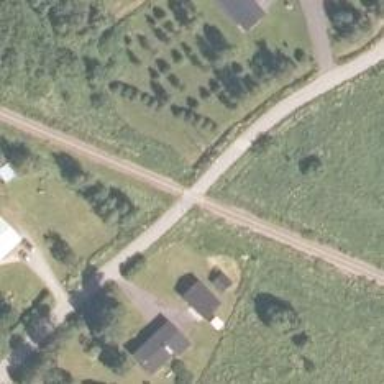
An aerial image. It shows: Level crossing with saltire markings.